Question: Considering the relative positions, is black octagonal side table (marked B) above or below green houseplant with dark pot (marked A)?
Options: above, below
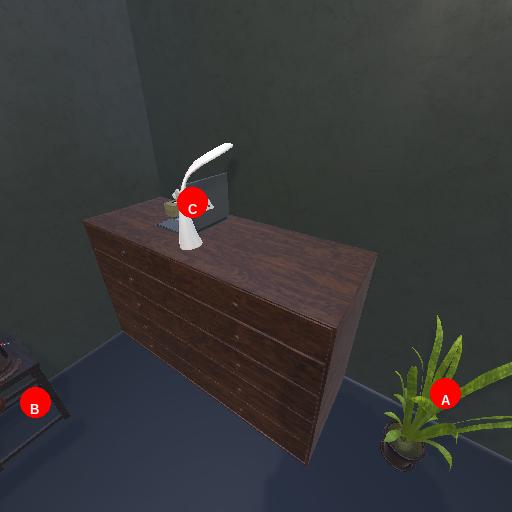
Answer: above